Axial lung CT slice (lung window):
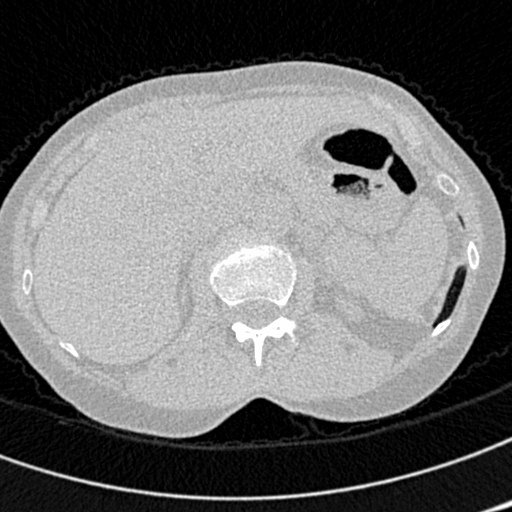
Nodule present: no